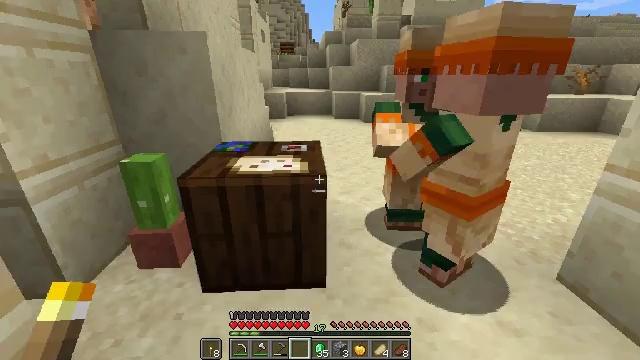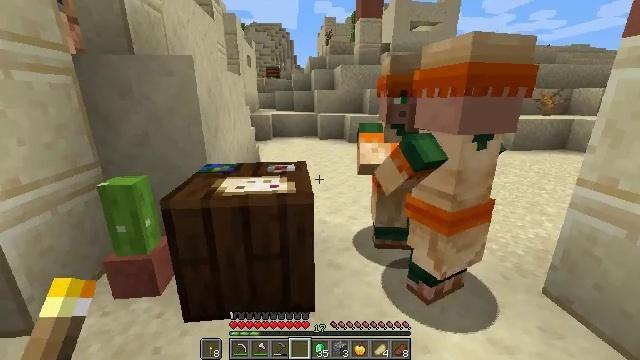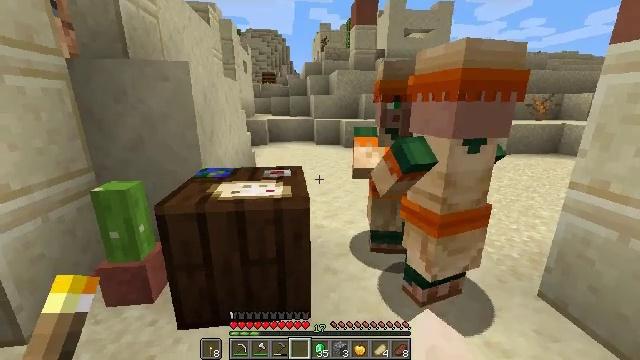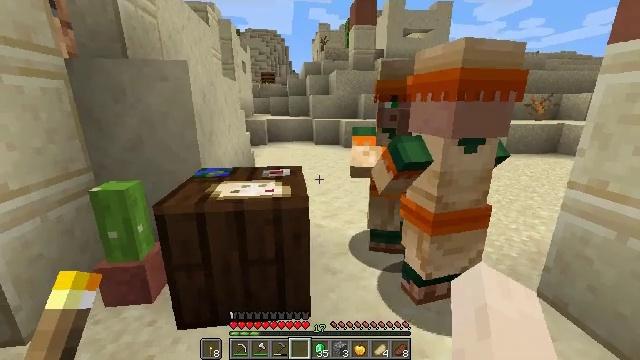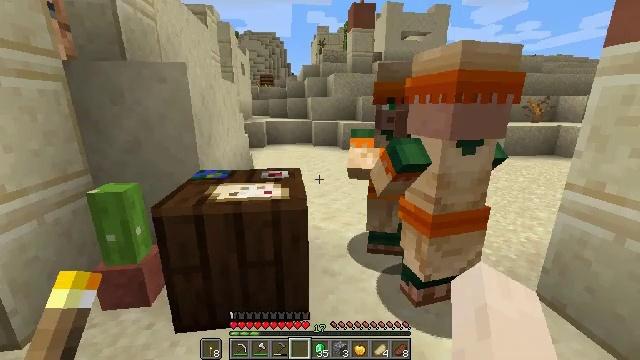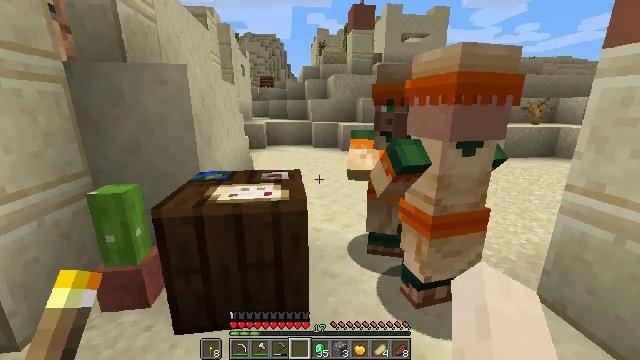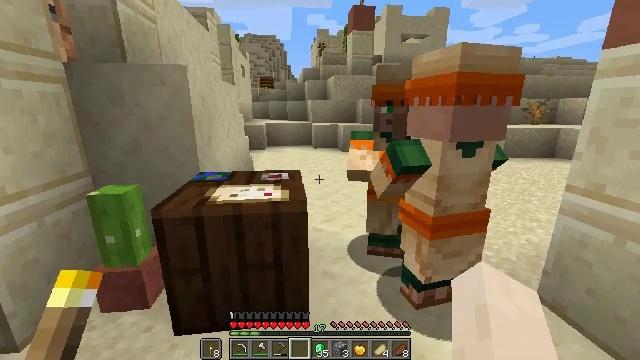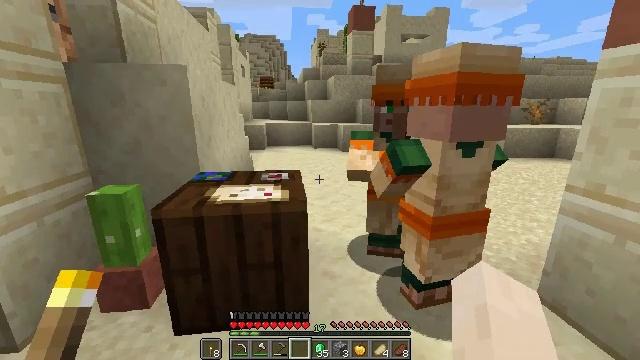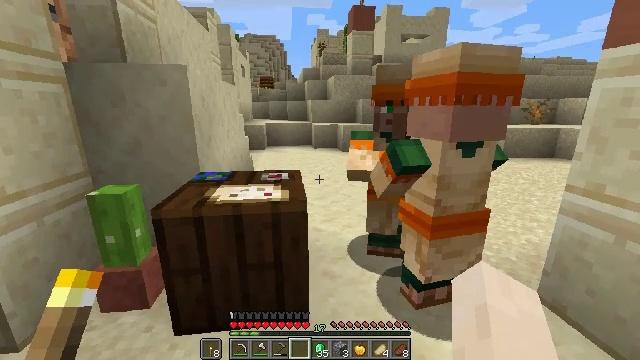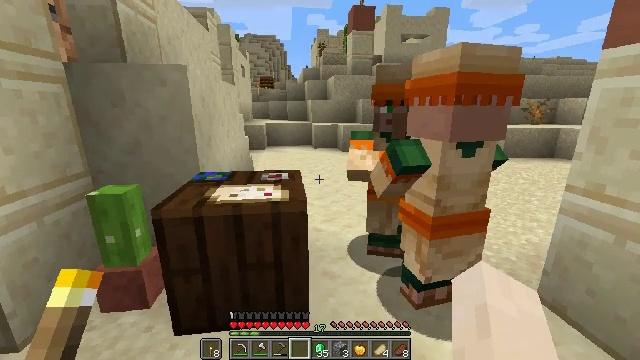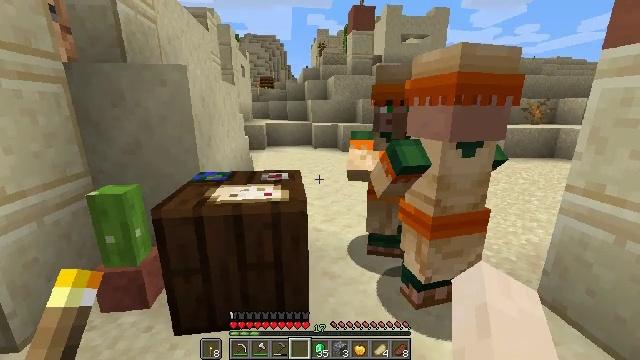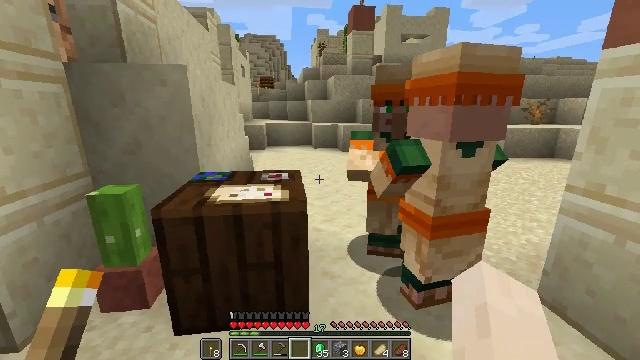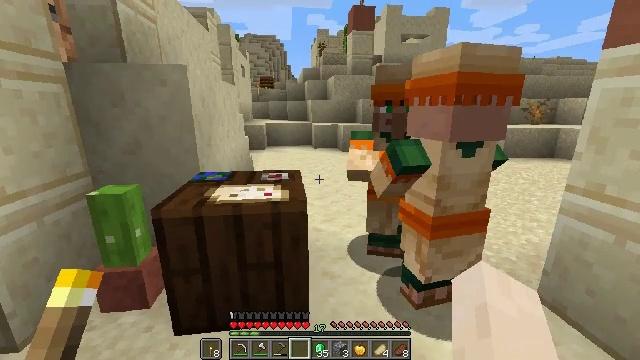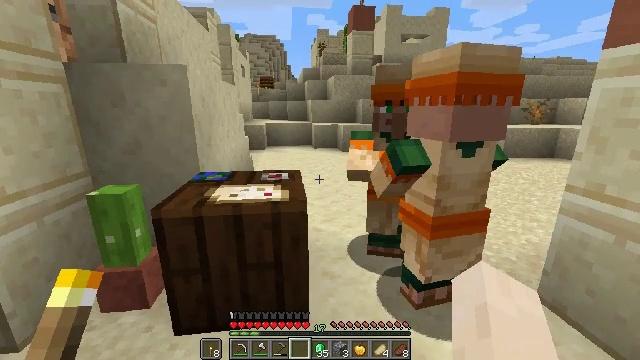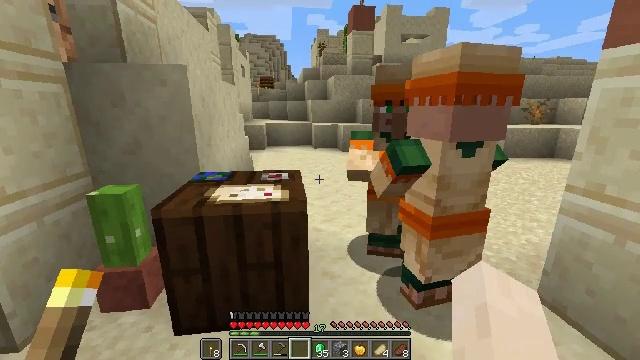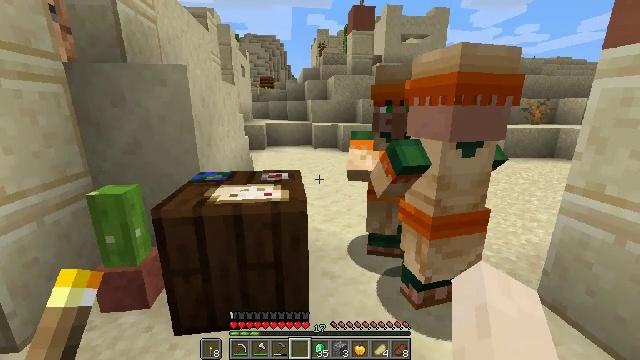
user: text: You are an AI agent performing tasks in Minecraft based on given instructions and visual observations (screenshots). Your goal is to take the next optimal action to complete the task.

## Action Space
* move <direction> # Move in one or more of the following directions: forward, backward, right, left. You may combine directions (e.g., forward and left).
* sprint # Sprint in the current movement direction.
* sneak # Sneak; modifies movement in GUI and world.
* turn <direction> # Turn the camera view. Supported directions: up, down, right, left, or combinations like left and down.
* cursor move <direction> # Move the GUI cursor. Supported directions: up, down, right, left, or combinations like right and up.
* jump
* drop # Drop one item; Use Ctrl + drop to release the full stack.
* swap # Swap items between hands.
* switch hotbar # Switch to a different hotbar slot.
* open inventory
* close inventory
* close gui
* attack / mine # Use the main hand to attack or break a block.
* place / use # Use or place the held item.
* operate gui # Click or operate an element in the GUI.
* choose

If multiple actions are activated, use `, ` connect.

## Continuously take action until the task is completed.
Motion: motion action
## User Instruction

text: Left click on the cartography table to mine it.
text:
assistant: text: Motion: turn right and up
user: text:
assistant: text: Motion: turn up
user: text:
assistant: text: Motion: no_op
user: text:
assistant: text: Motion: no_op
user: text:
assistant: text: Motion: no_op
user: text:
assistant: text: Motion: no_op
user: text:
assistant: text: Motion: no_op
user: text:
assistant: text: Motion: no_op
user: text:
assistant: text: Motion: no_op
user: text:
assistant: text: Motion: no_op
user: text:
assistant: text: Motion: no_op
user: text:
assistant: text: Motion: no_op
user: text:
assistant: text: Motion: no_op
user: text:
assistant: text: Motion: no_op
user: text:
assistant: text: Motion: no_op
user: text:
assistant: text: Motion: no_op
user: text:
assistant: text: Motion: no_op
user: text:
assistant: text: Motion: move forward, turn right
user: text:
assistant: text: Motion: move forward, turn right
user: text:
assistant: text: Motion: move forward and move left, turn right
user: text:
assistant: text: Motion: move forward and move left, turn right
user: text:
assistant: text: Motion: move forward and move left, turn right
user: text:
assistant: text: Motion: move left, turn right
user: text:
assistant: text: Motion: turn right and up
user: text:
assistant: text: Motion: turn right and up
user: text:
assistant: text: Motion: turn right
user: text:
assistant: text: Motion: no_op
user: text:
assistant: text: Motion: no_op
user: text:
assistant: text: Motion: no_op
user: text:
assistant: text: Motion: no_op